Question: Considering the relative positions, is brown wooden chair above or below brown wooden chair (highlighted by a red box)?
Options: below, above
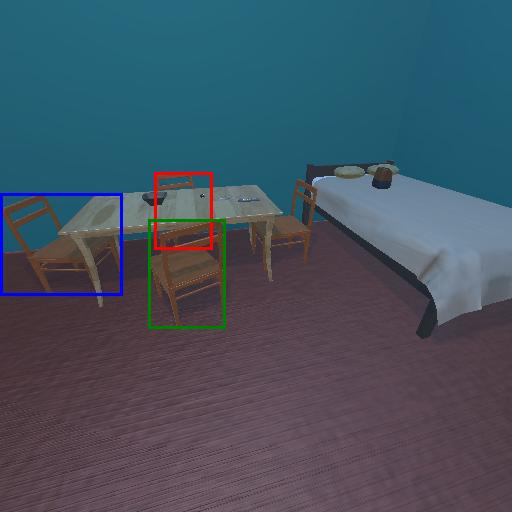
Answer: below